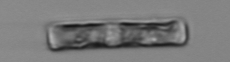
Label: Guinardia_delicatula